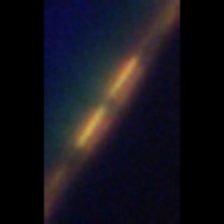
Taxon: Pennate
Group: Diatoms